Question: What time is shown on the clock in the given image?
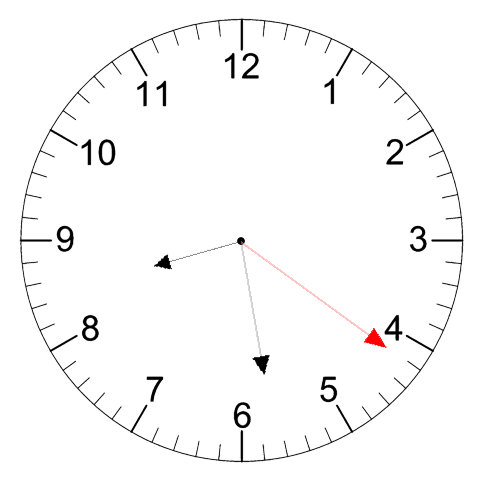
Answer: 08:28:21